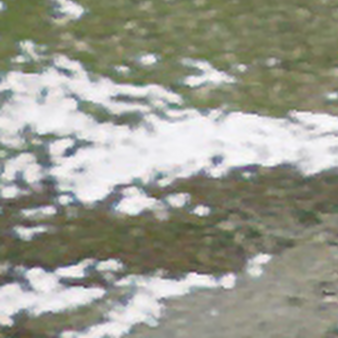
Label: other